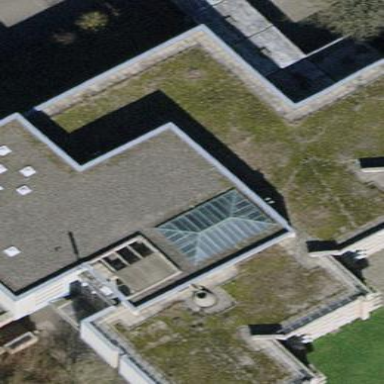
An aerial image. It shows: School building.